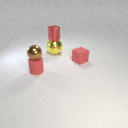
large yellow metal sphere to the right of small red rubber cylinder